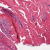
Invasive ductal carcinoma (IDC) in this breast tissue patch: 0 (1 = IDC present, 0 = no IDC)